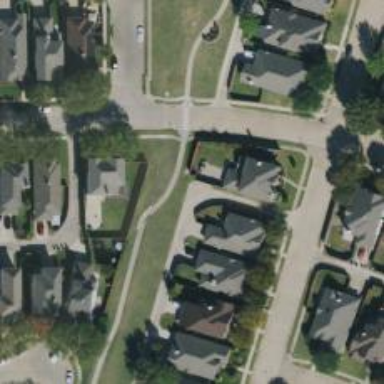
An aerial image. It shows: Alley classified as service road.